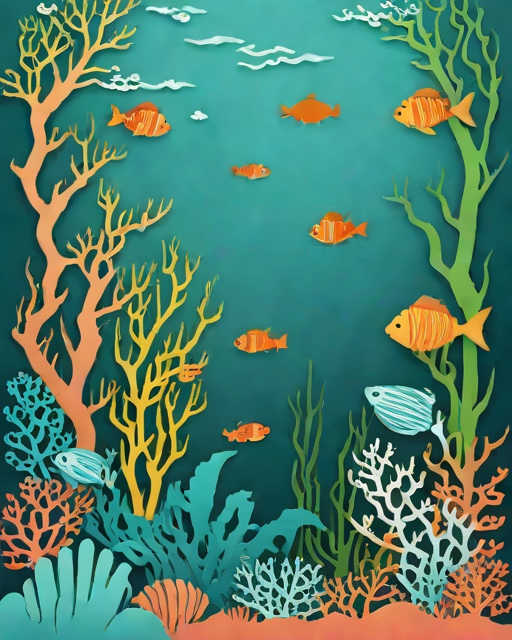
Category: Summer